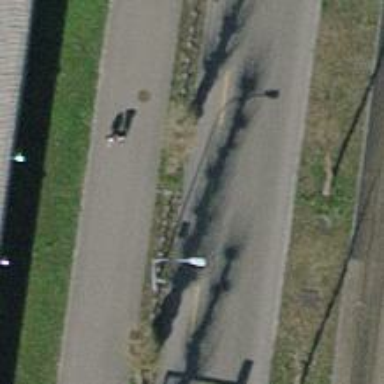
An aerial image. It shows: Bicycle parking area with bollards.